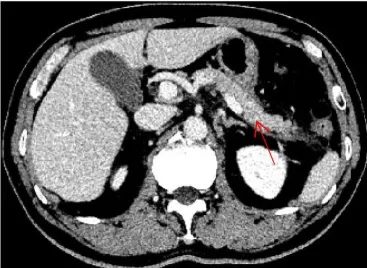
Abdominal computed tomography images (red arrow indicates pancreas). (B) An abdominal computed tomography image obtained on hospital day 10, after treatment, is shown.
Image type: radiology (ct)